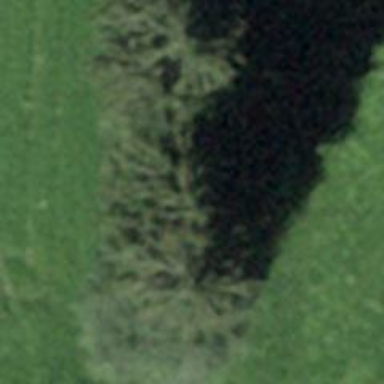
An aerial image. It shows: Needle-leaved tree in its natural environment.